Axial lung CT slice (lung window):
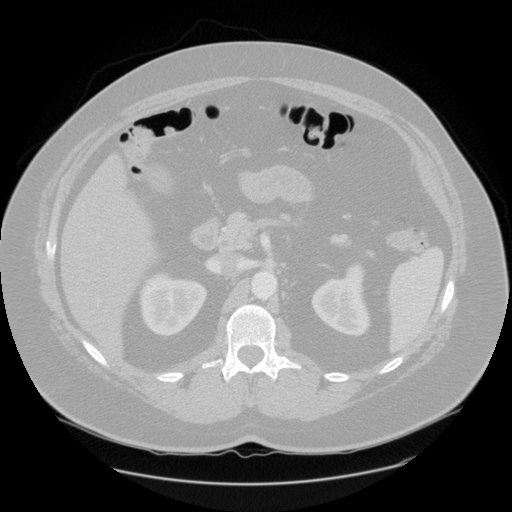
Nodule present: no